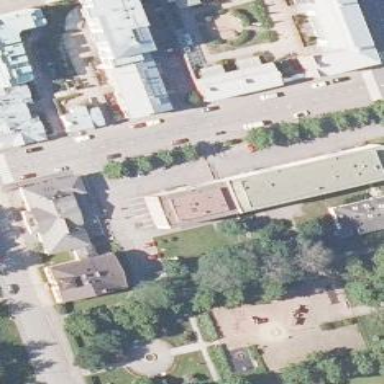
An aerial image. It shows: Alley classified as service road.